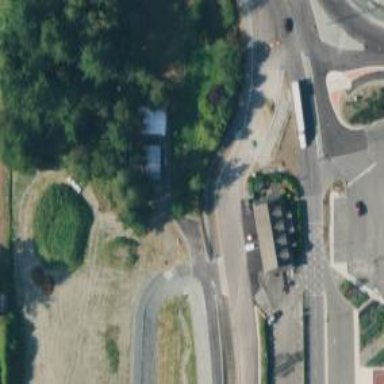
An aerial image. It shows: Asphalt cycleway featuring zebra crossing. The crossing is uncontrolled.